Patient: sex F, age 35
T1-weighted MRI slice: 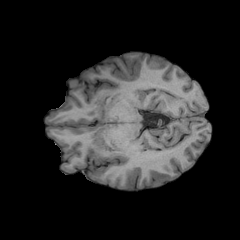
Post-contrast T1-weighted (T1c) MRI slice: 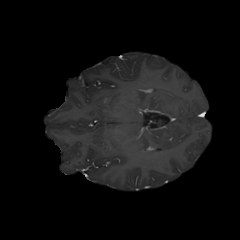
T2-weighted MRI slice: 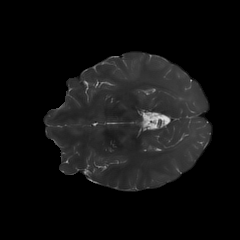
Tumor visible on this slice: no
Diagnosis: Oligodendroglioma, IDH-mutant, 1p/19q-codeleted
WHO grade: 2